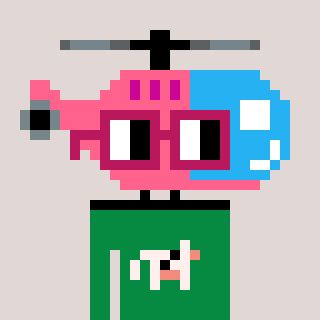
a pixel art character with square dark red glasses, a helicopter-shaped head and a green-colored body on a warm background